Question: I have this code that for some reason it should draw 'canvas' many times (using 'setTimeout'):
'''
function drawImage() {
var img = new Image();
var canvas = document.getElementById("event");
var context = canvas.getContext("2d");
img.src = "../img/event.png";
img.onload = function () {
context.drawImage(img, 0, 0);
}
setTimeout(drawImage, 3000);
}
'''
but it cause dark edge as draw more times as this:

Is it possible to prevent edges become dark in repetitively drawing?
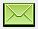
Answer: As long as the image has an alpha-channel you cannot avoid this when re-painting it over and over without some mechanism to reset the alpha values drawn.
The reason for this is that the alpha-value for that pixel will accumulate so when you draw a non-opaque edge (or anti-aliased edge) on top of each other the value for the alpha channel will be added to the value already drawn resulting in that the edge will be more and more visible.
There are fortunately a couple of ways to avoid this:
If you want to keep the alpha-channel in the image use 'clearRect' before drawing the image.
'''
context.clearRect(0, 0, img.width, img.height);
context.drawImage(img, 0, 0);
'''
This will clear the canvas and the alpha channel.
<URL>

If alpha channel is not important save out the image without any alpha-channel (use PNG with transparency off or use JPEG).
Also a note to your loop in the example - this is a good way to redraw an image as you are initiating a load/cache check as well as image decoding each time.
You can modify your code as this (adopt as you please):
'''
var canvas = document.getElementById("event");
var context = canvas.getContext("2d");
var img = document.createElement('img'); // due to chrome bug
img.onload = drawImage; // set onload first
img.src = "../img/event.png"; // src last..
function drawImage() {
context.clearRect(0, 0, img.width, img.height);
context.drawImage(img, 0, 0);
setTimeout(drawImage, 3000);
}
'''